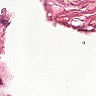
Metastatic tissue present: no